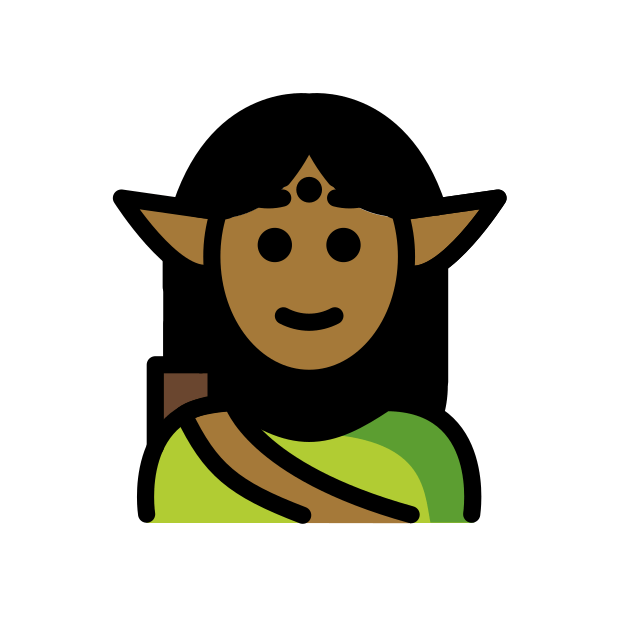
elf: medium-dark skin tone